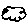
Label: cloud